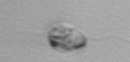
Label: Amoeba